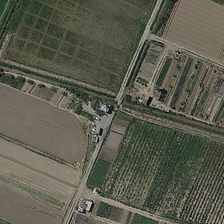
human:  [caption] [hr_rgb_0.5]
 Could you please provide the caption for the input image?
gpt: a wild road is in some pieces of farmlands .

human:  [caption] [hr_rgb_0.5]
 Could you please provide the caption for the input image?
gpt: the farm is divided into different parts of the color .

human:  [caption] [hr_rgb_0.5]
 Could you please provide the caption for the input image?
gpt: the little farm consists of grass and crops .

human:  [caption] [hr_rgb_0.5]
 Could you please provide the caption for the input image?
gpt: a wild road is in some pieces of farmlands .

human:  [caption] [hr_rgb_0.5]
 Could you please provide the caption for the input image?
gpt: the little farm consists of grass and crops .